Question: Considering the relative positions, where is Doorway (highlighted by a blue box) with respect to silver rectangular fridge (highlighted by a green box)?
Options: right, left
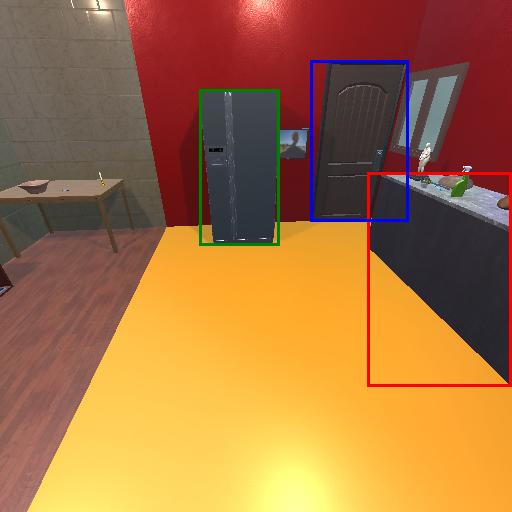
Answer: right